Aerial crown-view tile of a tropical tree (Barro Colorado Island, Panama), acquired 20250512:
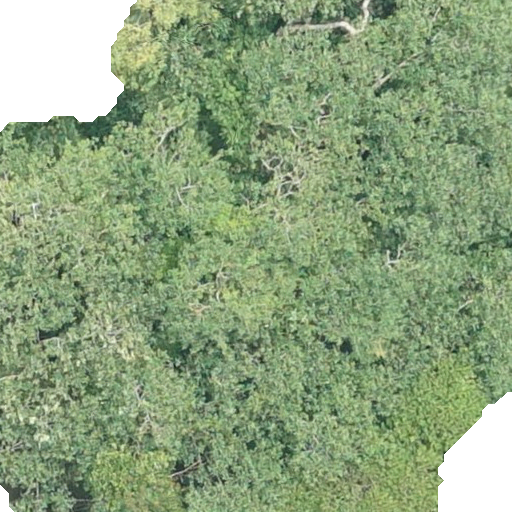
Species: Hieronyma alchorneoides
GBIF accepted scientific name: Hieronyma alchorneoides
Crown area: 494.299 m²